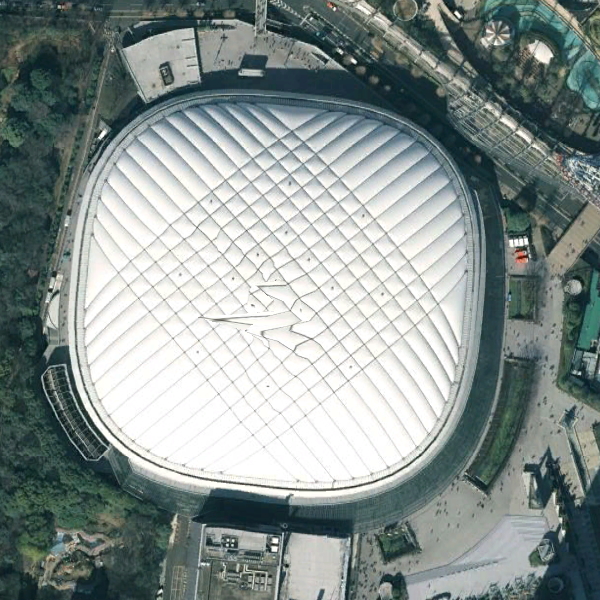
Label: Center